Interaction volume radius: 5 \u00c5
Interaction volume height: 10 \u00c5
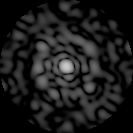
Disorder parameter: 0.8585